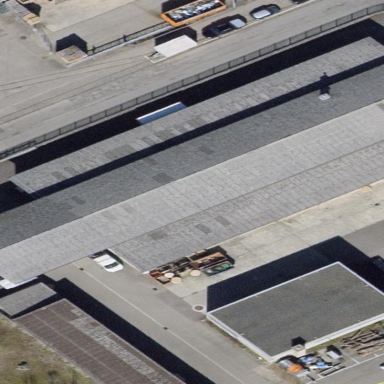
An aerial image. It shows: Industrial building.